Field crop: maize
Growth stage: 2
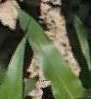
Species: maize